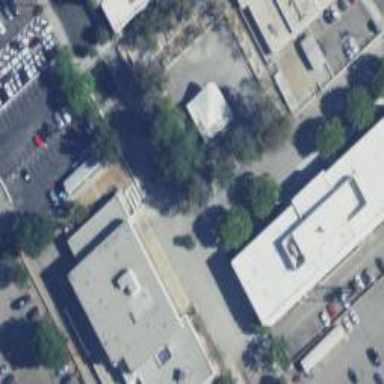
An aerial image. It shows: Building.